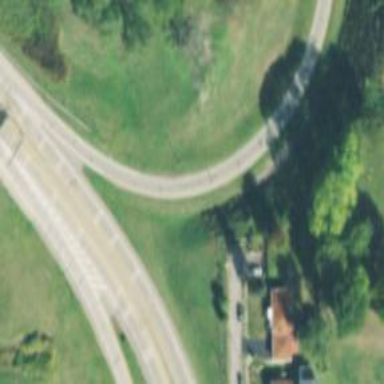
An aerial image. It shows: Historic road.